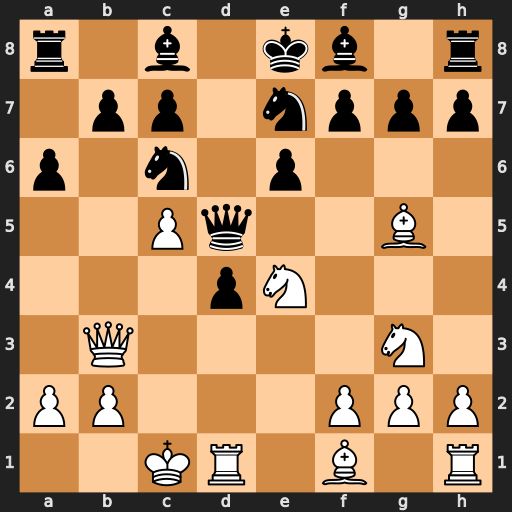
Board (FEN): r1b1kb1r/1pp1nppp/p1n1p3/2Pq2B1/3pN3/1Q4N1/PP3PPP/2KR1B1R
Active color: w
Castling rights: kq
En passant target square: -
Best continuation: Bc4 Na5 Bxd5 Nxb3+ Bxb3